Field crop: tomato
Growth stage: 1
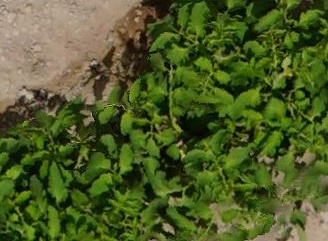
Species: tomato